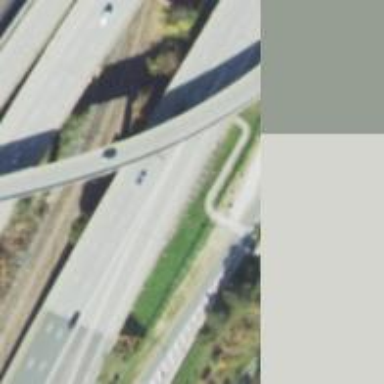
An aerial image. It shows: Bridge with asphalt surface. It is part of motorway link.